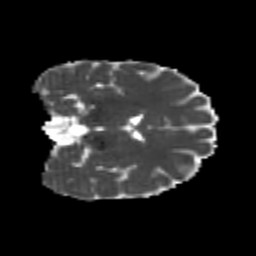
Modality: MD
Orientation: coronal
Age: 23
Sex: female
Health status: healthy
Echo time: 0.074 s